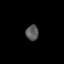
Tissue: skin
Cell type: Fibroblasts
Senescence score: 0.7377
Nuclear area (px): 193
Mean DAPI intensity: 88.01